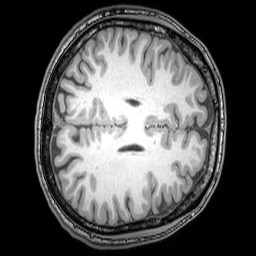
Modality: T1w
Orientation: axial
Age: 24
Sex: male
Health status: healthy
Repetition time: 0.081 s
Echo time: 0.037 s